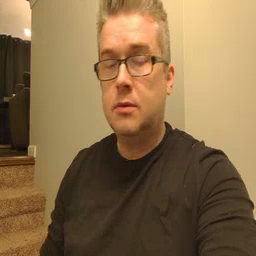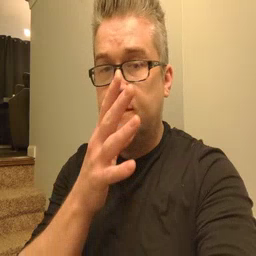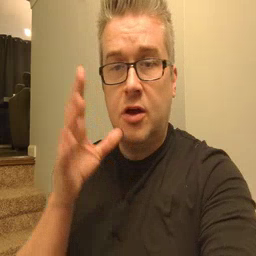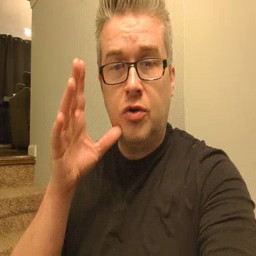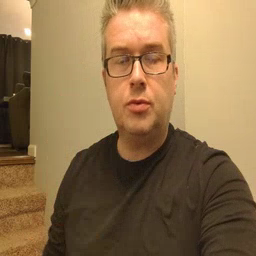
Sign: farm